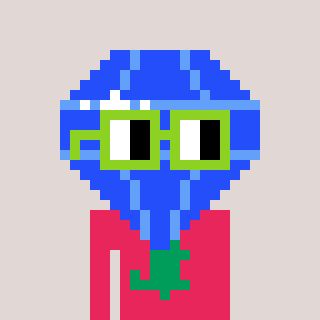
a pixel art character with square light green glasses, a blue diamond-shaped head and a redpinkish-colored body on a warm background